Aerial crown-view tile of a tropical tree (Barro Colorado Island, Panama), acquired 20240716:
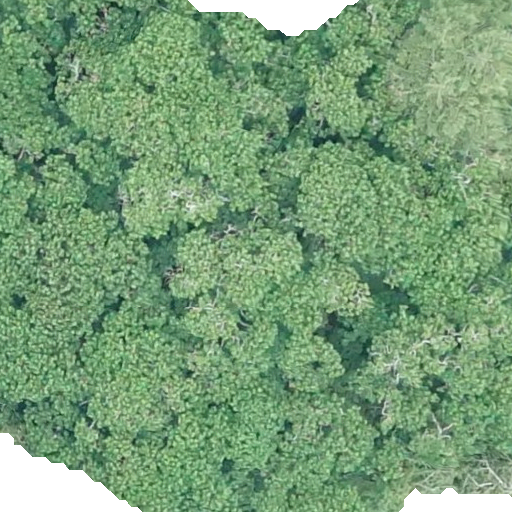
Species: Hura crepitans
GBIF accepted scientific name: Hura crepitans
Crown area: 545.208 m²